Question: I want to code a little Game, dealing with fonts and letters. I want to make them move arround in 2d space and i am using box2dweb as physics engine, what is actually doing a very great job. At the moment all I am struggling with, is the problem of building the b2Body for a Letter. Box2d can only handle primitive, convex shapes and to build an more complex hitbox I have to combine some of them. In the image I tried to figure out what i would like to reach, an algorithm, that takes an svg-path of a letter and generates a series of b2shapes which represent the hitbox.

All in all i have no Idea where i could find some Information about this, if there is a library that is capable of doing this. Even if this Library is not available in Javascript, i could do the job on Server.
I know that there is paper.js and raphalel, some clever vector libraries, but i have not found any hint how to solve this yet.
I would be happy for any kind of help, links to ressources, or the correct name of the problem in mathematical sense.
Greetings and thanks in advance...
Philipp
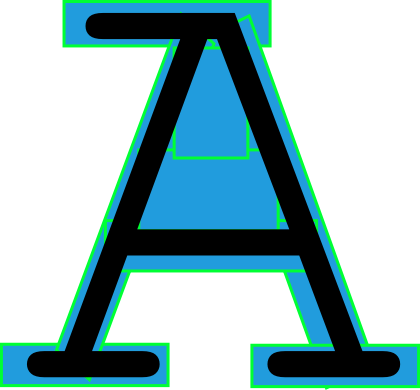
Answer: I just want to leave the result of investigation here, maybe someone will help it. The initial idea is based on "ear cutting", "ear culling", or "ear cropping". A demo <URL>. The idea is to merge as much triangles as possible, as long as they are convex and this case, do not have more than eight edges. A triangle is suitable to be added to a polygon, if one can find two points in the triangle and two adjective points in the polygon, with the same x and y coordinates.